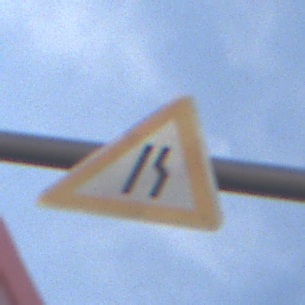
Verkehrszeichen: EinseitigVerengteFahrbahnRechts
Umgebung: Outdoor, Special
Tageszeit: MorningAfternoon
Wetter: PartlyCloudy
Licht: Natural
Jahreszeit: NotSpecified
Kontrast: HighContrast